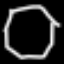
Label: octagon